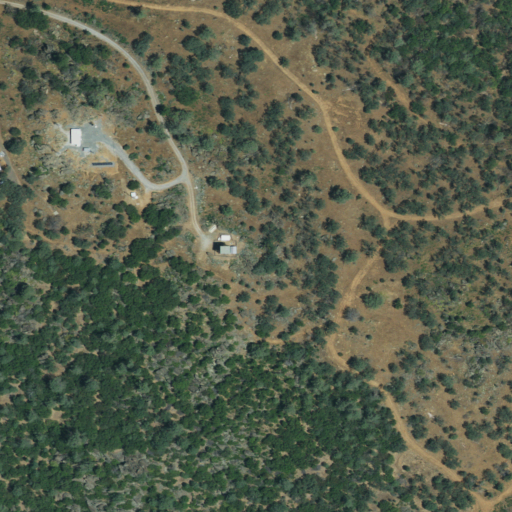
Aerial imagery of mountain in California named Bear Mountain containing mixed forest, shrub, evergreen forest, deciduous forest, open development, low intensity development, and medium intensity development